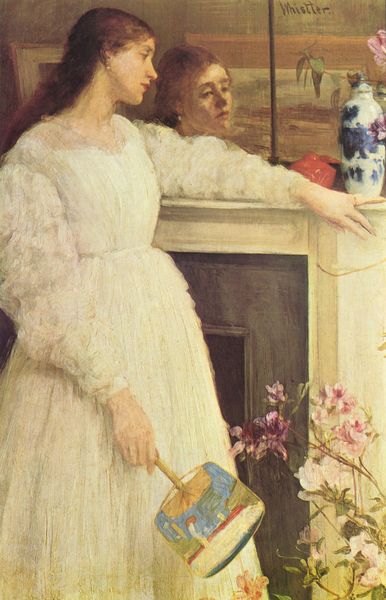
Titel: Symphonie in Weiß Nr. 2, Mädchen in Weiß
Künstler: James Abbot McNeill Whistler
Standort: London
Institution: Tate Gallery
Schlagwörter: blau, blätter, dunkel, gemälde, hand, laub, schatten, weiß, aquarell, gelb, grün, mädchen, ocker, blume, blumen, braun, bunt, fenster, finger, frau, frisur, haar, hell, hintergrund, kleid, licht, marmor, mund, nase, ohrring, orange, schwarz, stirn, vordergrund, blick, blüte, blüten, dame, gürtel, rose, rot, beige, fächer, hochformat, malerei, symbolismus, wand, arm, arme, augen, falten, gesicht, inkarnat, lang, rahmen, sockel, stehen, stein, weit, ärmel, bild, bildnis, hals, hände, portrait, porträt, signatur, spiegel, öl, spiegelung, haare, pose, stehend, ohrringe, spitzen, pflanze, augenbrauen, england, kinn, lippen, perle, rosa, scheitel, schulter, traurig, kamin, ofen, vase, hellblau, taille, farbig, schrift, kaminsims, haltung, spiegelbild, tüll, kette, farbe, lila, violett, weis, rand, lehnen, braut, jugendstil, brauen, melancholie, melancholisch, rüschen, schwanger, offen, dose, porzellan, steht, leinwand, stängel, sims, müde, viktorianisch, lehnend, glasur, kirsche, lehen, chamois, kleide, han, ming, whistler, lehnt, stoffülle, spigel, chinesische vase, handhände, whistter, trauigkeit, spiegelkung, kanimsims